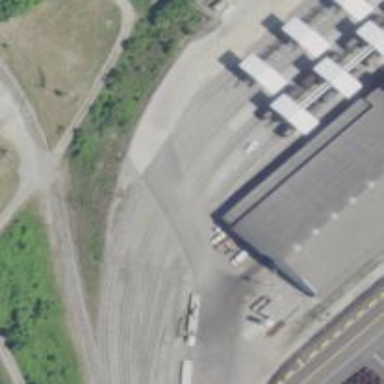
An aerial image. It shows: Rail spur service.